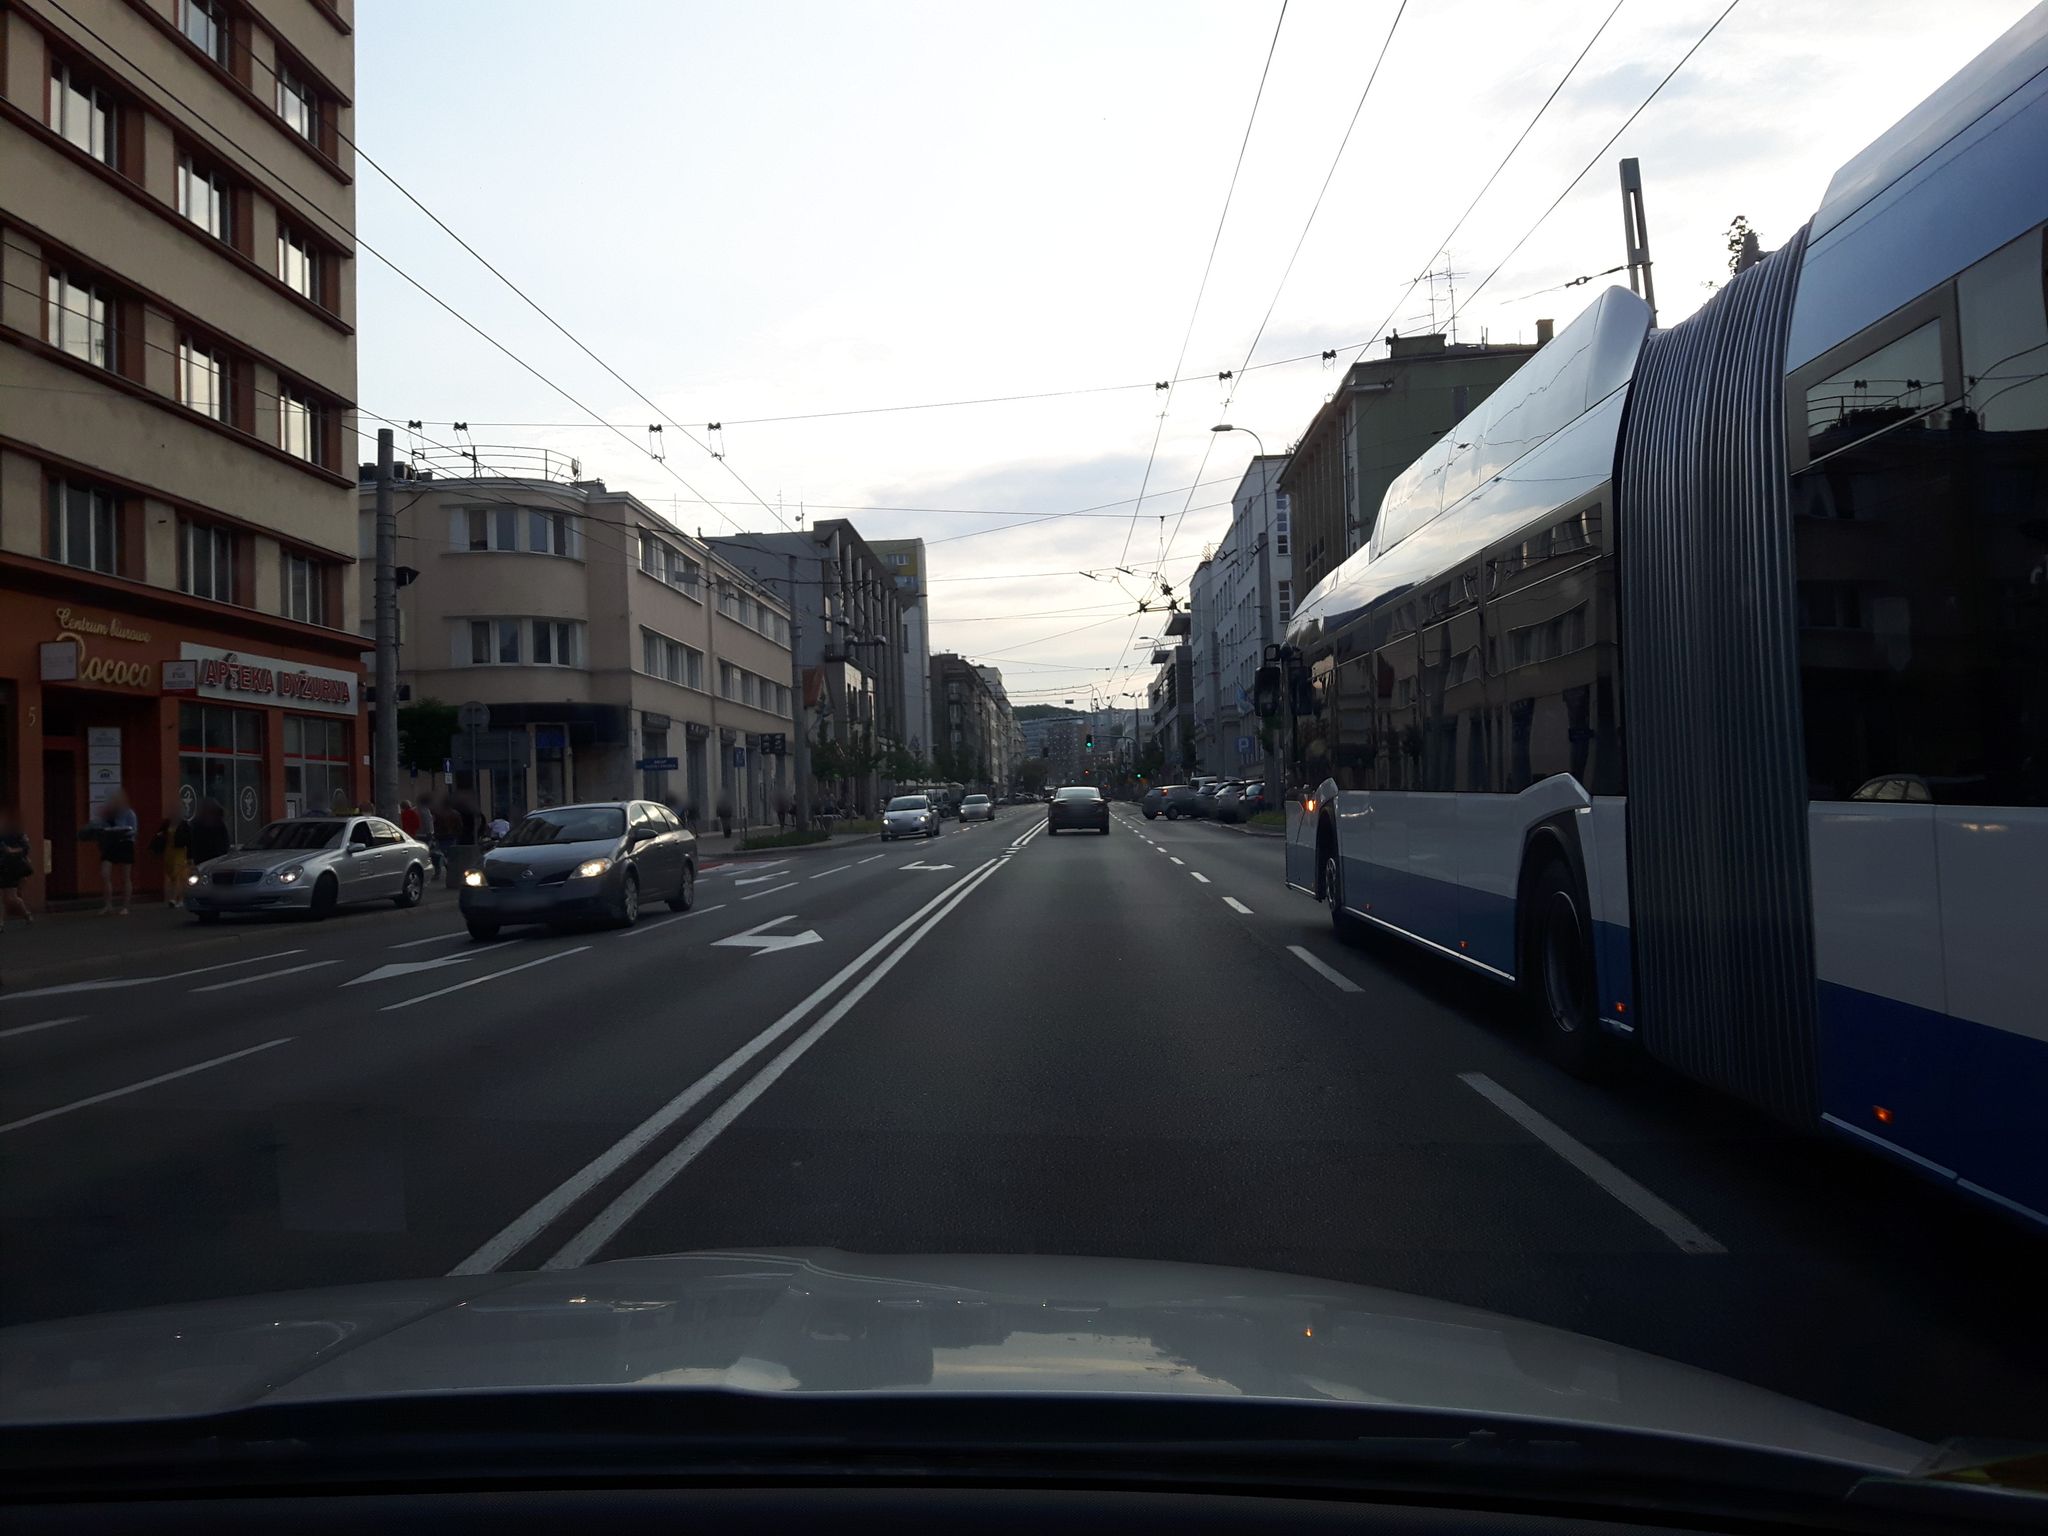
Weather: cloudy
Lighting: day
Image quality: good
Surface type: driving surface
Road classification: bus_stop
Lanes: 5
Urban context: urban centre
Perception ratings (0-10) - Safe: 2.65, Lively: 6.81, Beautiful: 4.93, Boring: 3.99, Depressing: 4.37, Wealthy: 3.31